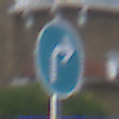
Verkehrszeichen: VorgeschriebeneFahrtrichtungRechts
Umgebung: Outdoor, Urban
Tageszeit: MorningAfternoon
Wetter: Overcast
Licht: Natural
Jahreszeit: NotSpecified
Kontrast: LowContrast